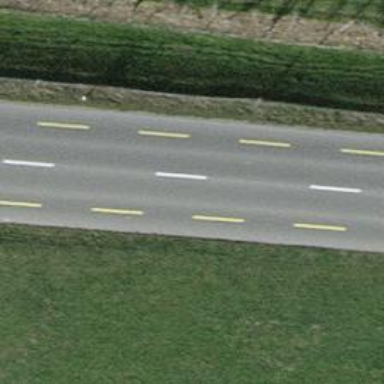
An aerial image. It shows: Primary highway with asphalt surface and lanes for cycling on both sides.